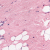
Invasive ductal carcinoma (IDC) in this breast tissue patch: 0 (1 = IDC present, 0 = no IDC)